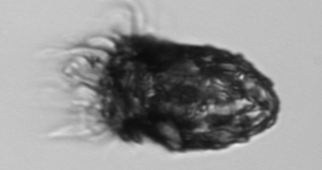
Label: Stenosemella_pacifica